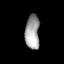
Tissue: lung
Cell type: Endothelial cells
Senescence score: 0.632
Nuclear area (px): 483
Mean DAPI intensity: 160.429